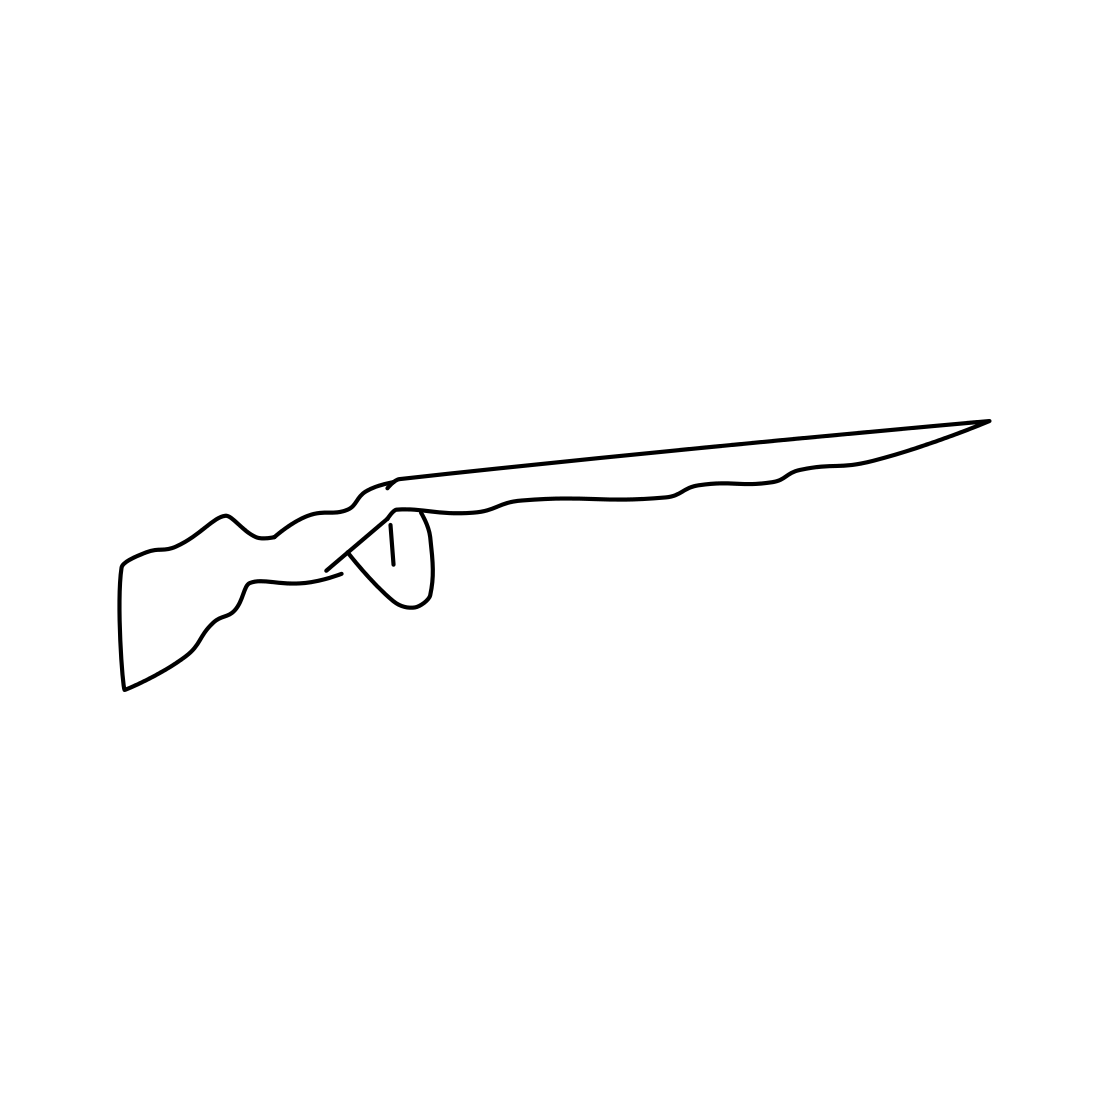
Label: rifle